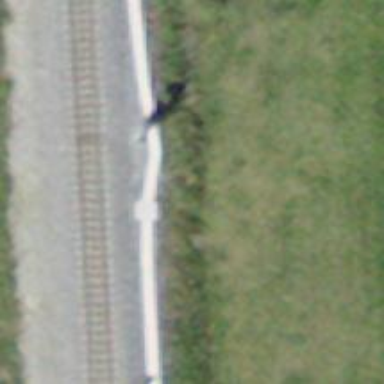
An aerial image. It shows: Railway signal.